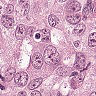
Metastatic tissue present: yes